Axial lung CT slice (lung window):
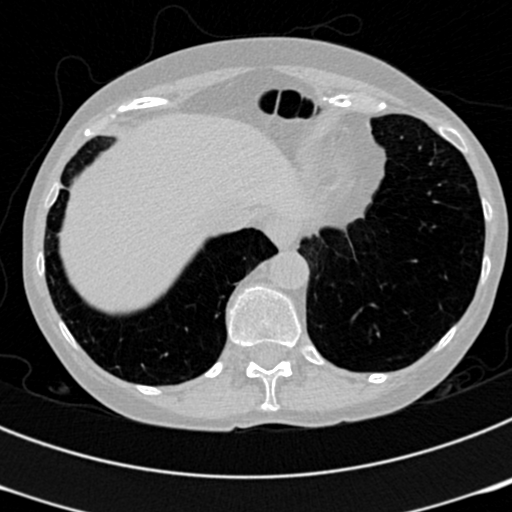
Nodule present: no